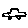
Label: car